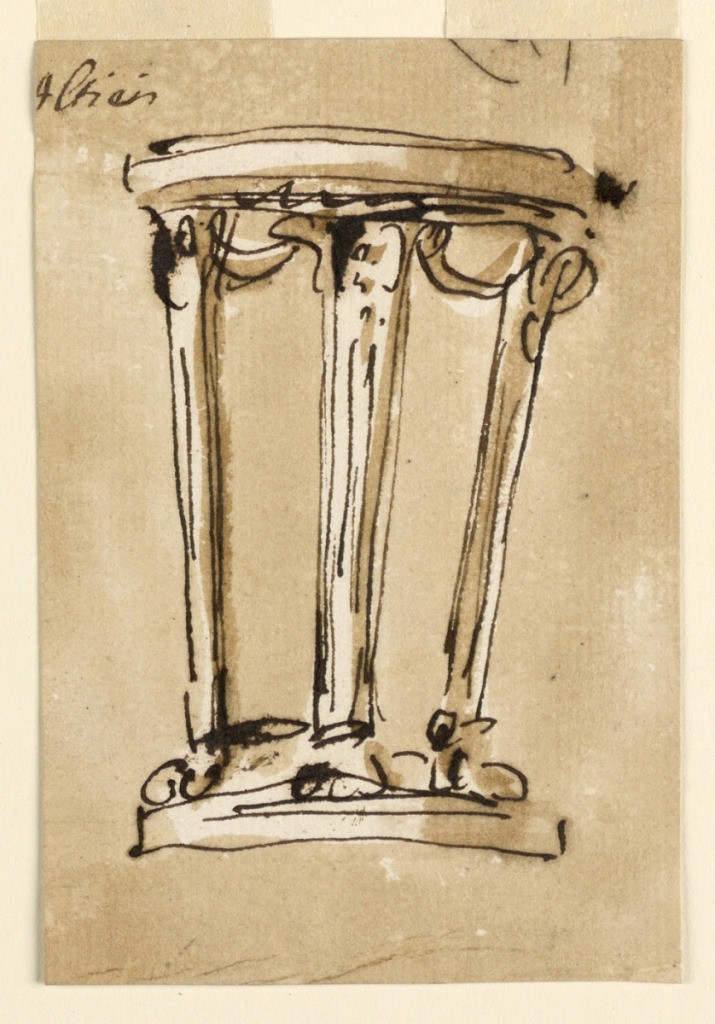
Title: Table
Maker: Giuseppe Barberi, Italian, 1746–1809
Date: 1746–1809
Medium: Pen and brown ink, brush and brown wash on off-white laid paper
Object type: Drawing
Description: Table.